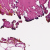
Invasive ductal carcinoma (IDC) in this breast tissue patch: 0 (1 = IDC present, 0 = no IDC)